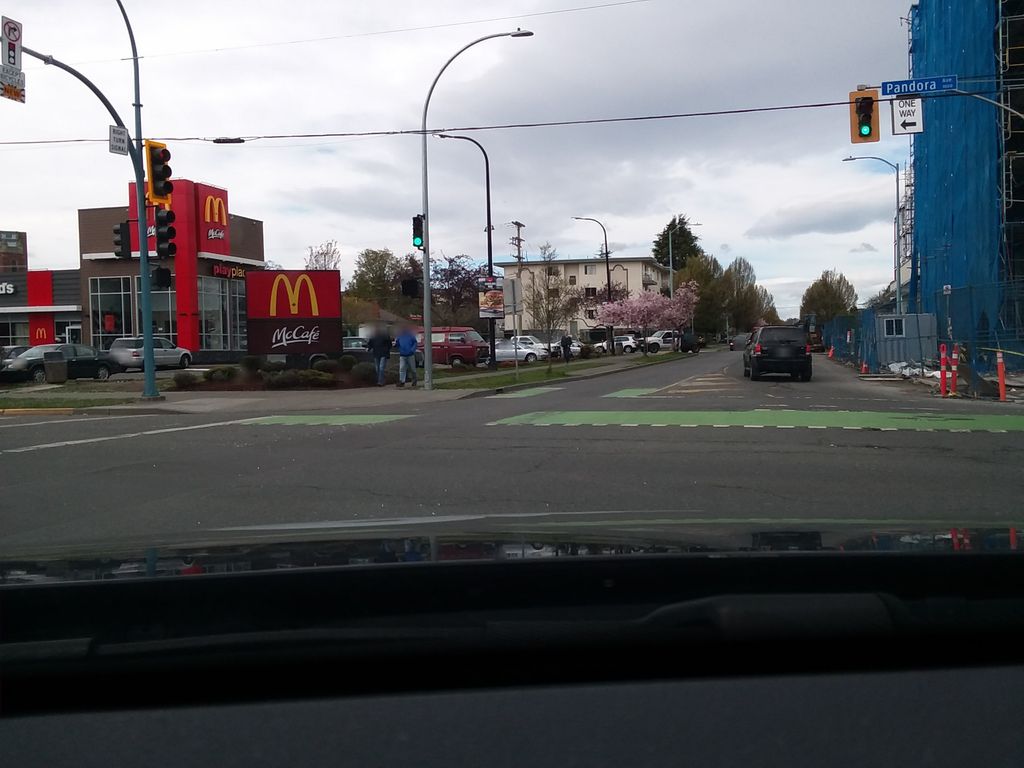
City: victoria